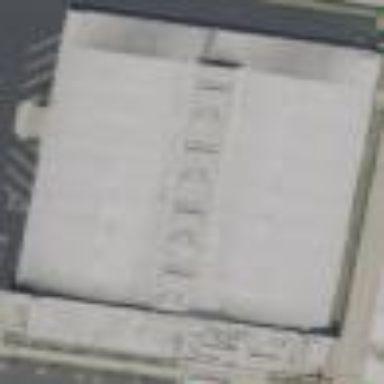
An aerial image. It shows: Commercial building.